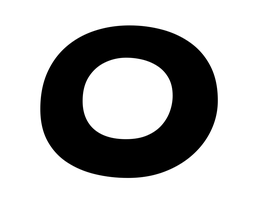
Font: Gluten_Medium